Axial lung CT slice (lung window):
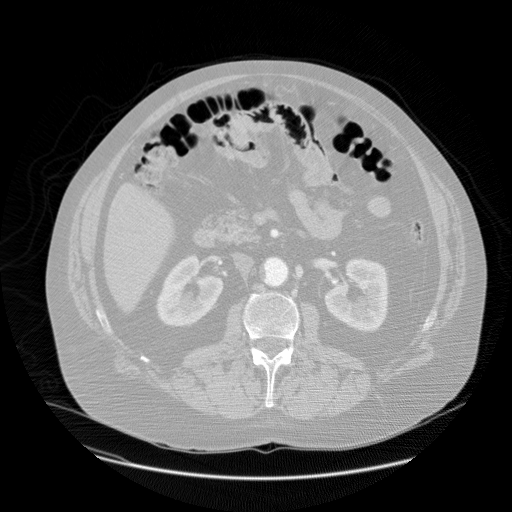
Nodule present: no